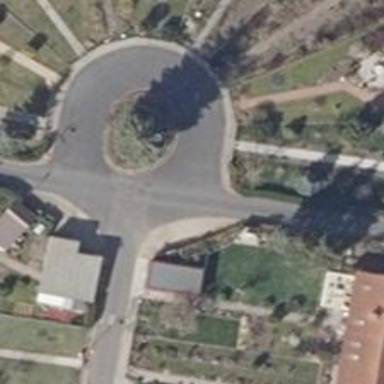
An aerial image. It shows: Smooth asphalt road in residential area.